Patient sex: F
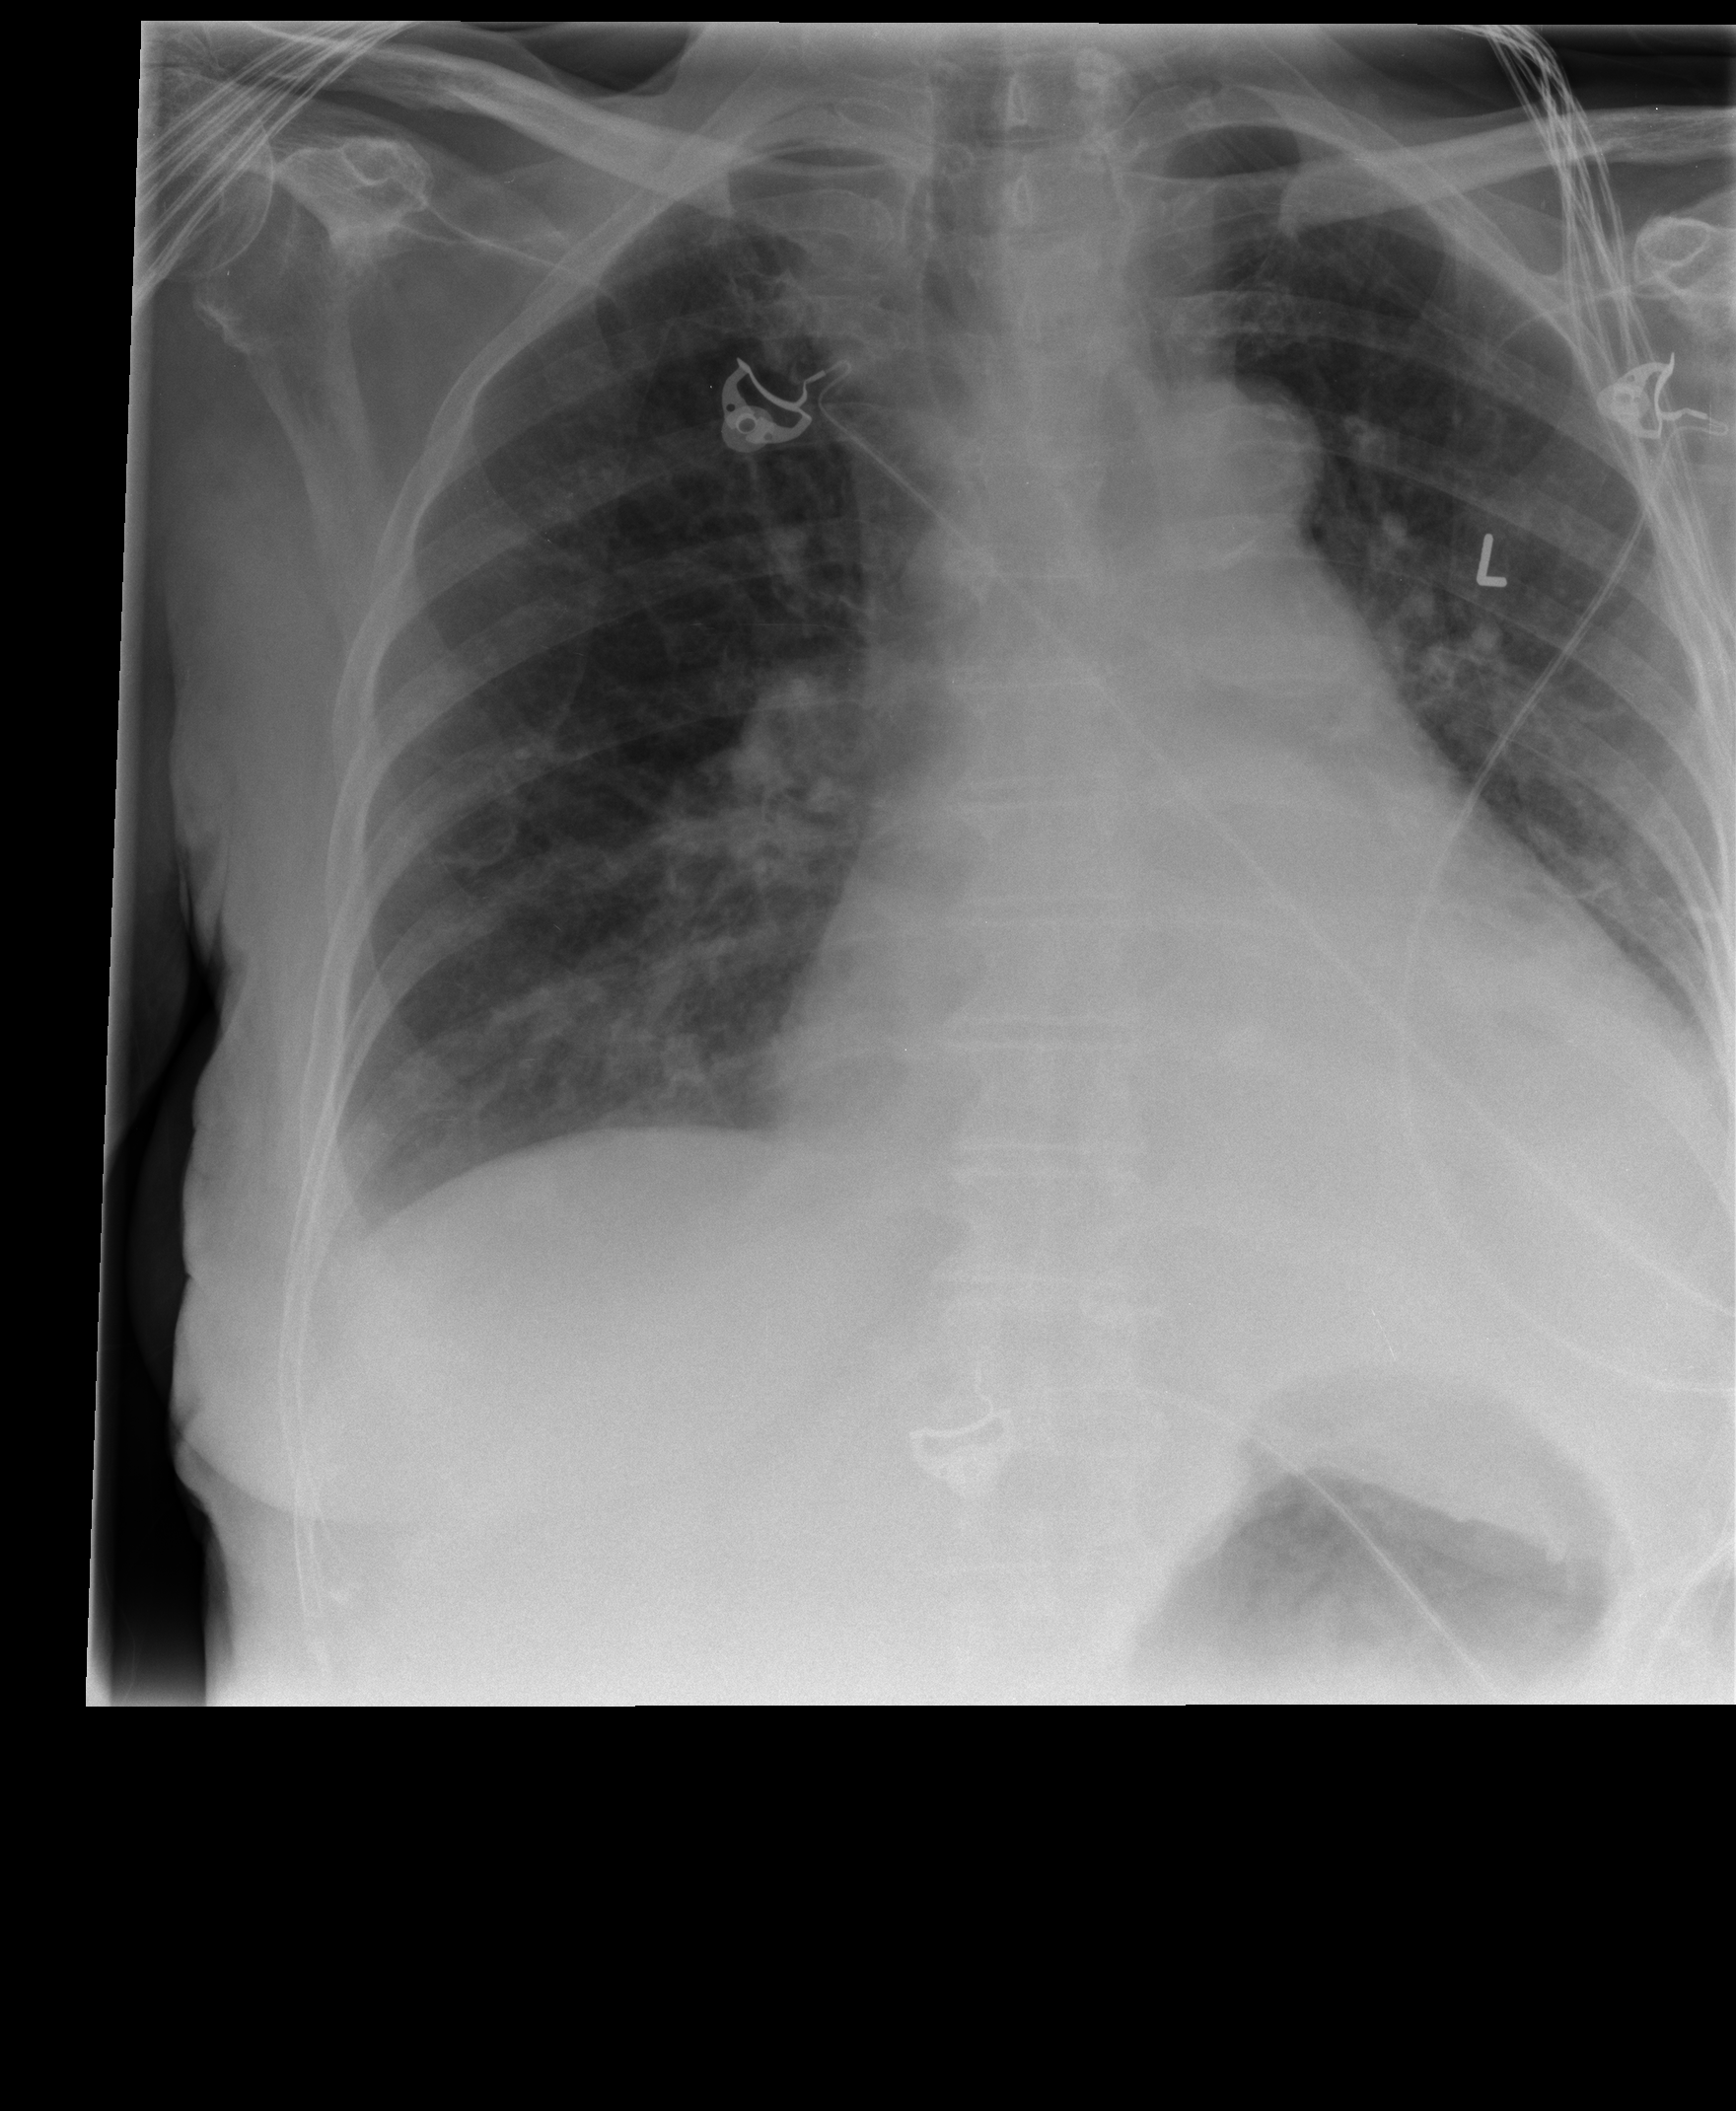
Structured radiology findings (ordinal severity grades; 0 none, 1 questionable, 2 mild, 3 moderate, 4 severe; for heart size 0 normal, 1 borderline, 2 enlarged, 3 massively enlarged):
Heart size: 2
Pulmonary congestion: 1
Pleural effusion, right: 0
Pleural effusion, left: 1
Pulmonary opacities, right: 1
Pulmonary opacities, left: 1
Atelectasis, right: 1
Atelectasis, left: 1